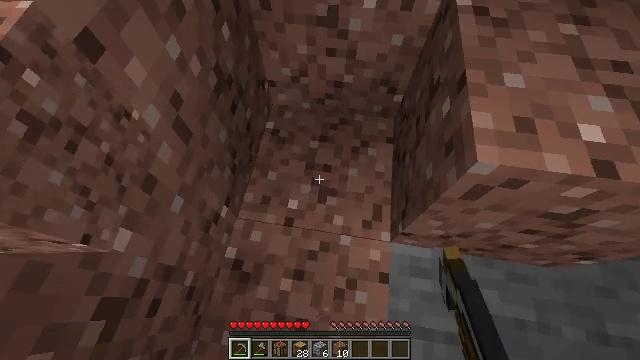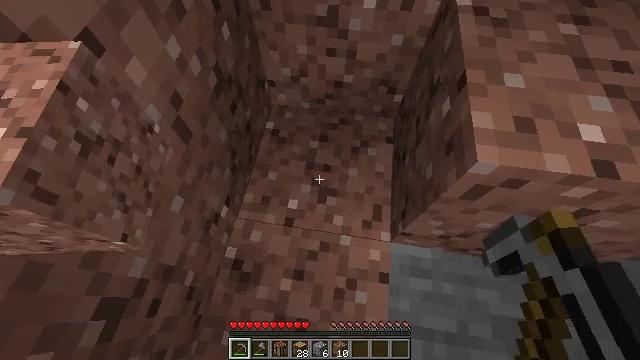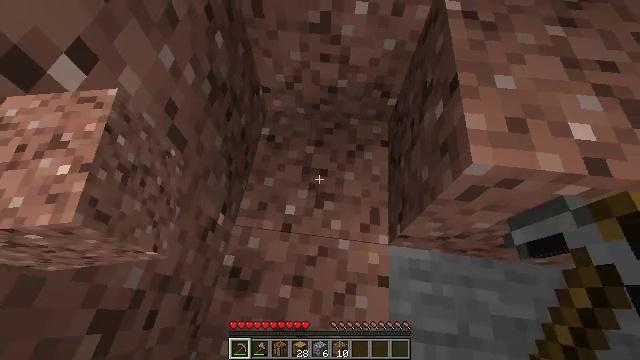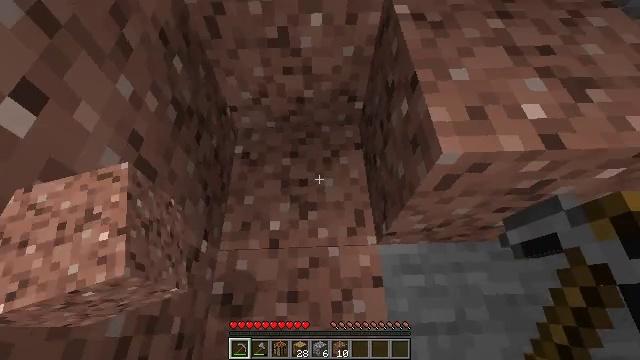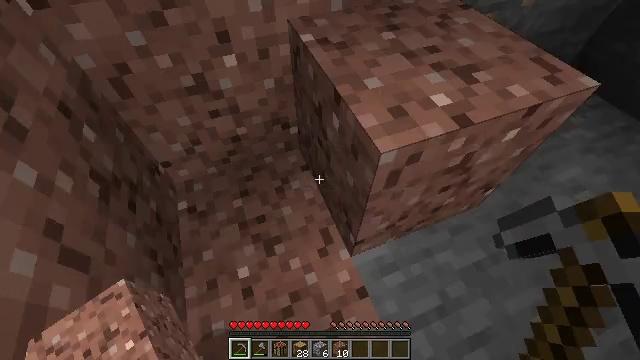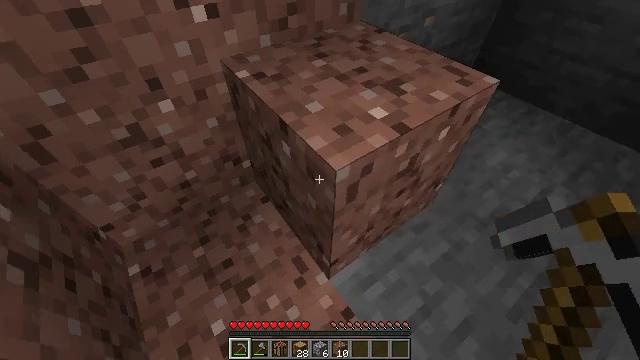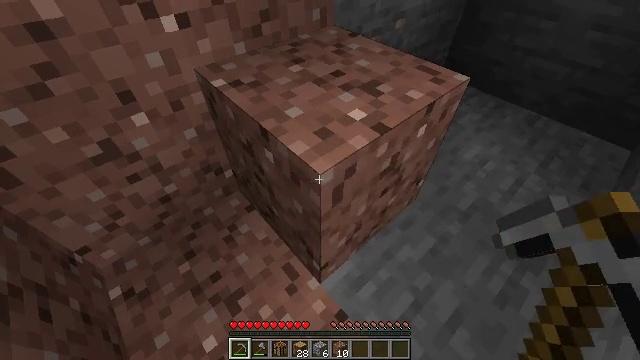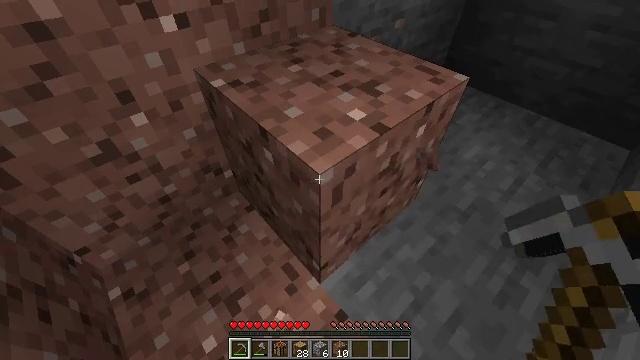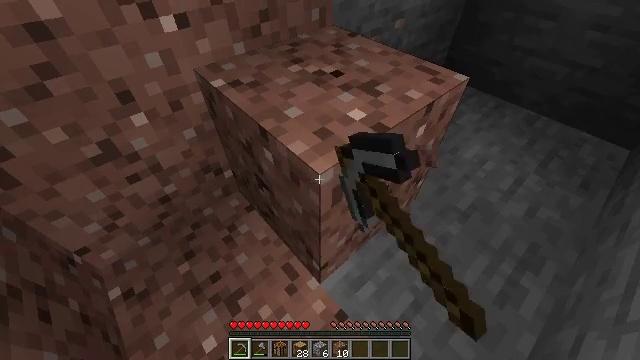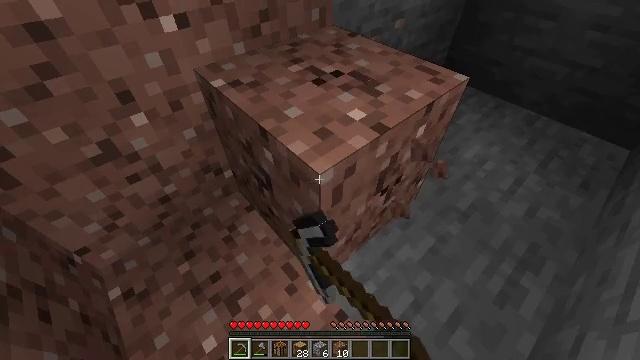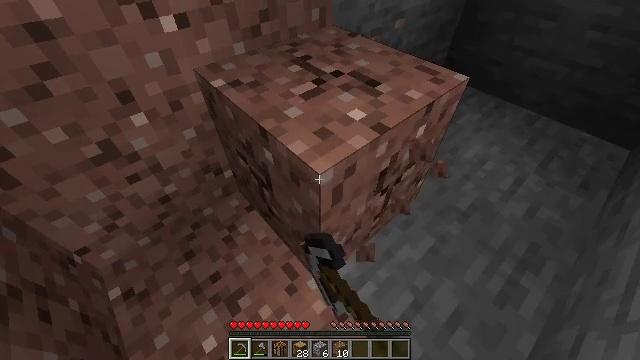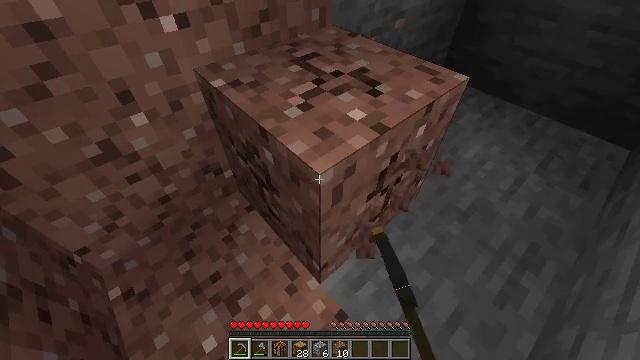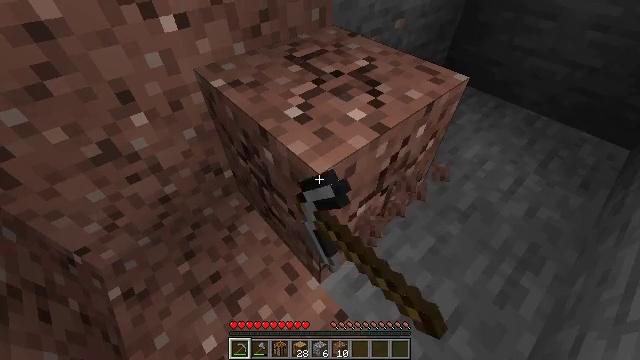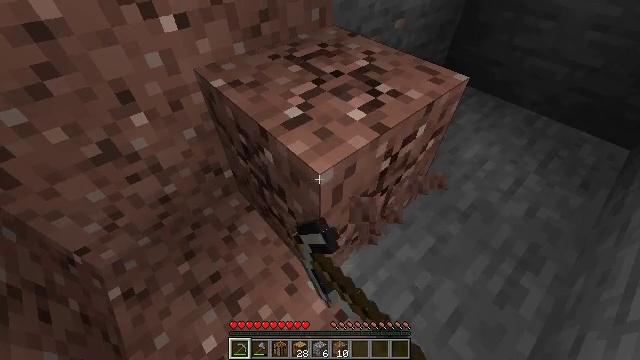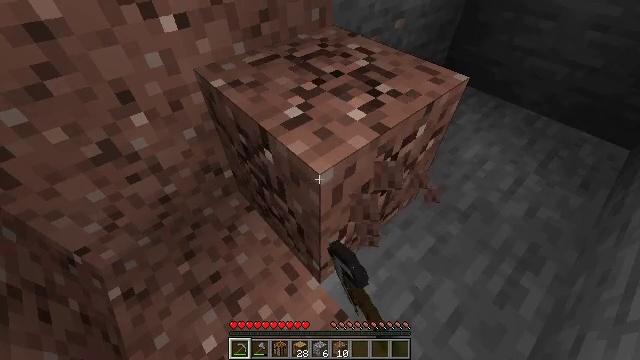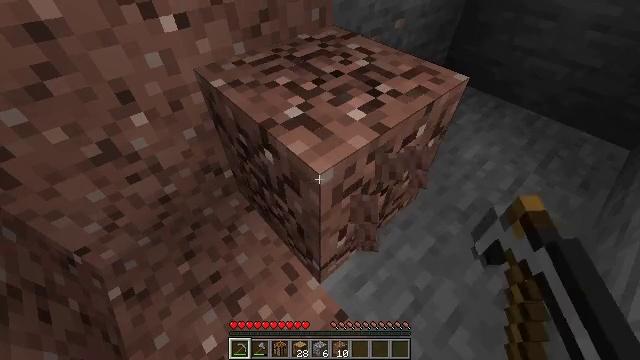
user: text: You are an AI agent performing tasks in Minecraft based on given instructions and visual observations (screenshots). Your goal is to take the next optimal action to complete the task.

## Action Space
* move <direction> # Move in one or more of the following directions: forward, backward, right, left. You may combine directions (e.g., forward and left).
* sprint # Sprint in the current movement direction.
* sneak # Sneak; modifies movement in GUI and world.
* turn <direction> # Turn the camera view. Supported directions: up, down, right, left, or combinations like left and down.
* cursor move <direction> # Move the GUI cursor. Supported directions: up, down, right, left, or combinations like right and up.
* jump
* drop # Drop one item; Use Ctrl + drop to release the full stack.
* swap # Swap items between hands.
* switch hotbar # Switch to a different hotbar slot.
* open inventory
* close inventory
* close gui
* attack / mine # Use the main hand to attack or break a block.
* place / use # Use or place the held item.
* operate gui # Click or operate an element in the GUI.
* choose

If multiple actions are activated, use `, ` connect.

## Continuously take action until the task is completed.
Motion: motion action
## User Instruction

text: Get granite from underground.
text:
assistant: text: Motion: no_op
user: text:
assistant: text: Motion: turn right and up
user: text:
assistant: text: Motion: turn right and up
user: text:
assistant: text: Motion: turn right and up
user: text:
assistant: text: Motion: turn right and up
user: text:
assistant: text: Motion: turn right
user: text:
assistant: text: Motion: attack / mine
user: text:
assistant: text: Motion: attack / mine
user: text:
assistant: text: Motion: attack / mine
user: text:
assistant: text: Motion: attack / mine
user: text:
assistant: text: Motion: attack / mine
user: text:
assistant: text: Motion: attack / mine
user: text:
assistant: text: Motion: attack / mine
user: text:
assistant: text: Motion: attack / mine
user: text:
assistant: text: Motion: attack / mine
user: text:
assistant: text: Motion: attack / mine
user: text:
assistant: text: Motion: attack / mine
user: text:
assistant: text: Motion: turn right and up, attack / mine
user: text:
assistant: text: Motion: turn right and up, attack / mine
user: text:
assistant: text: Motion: turn right and up, attack / mine
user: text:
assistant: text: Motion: turn right and up, attack / mine
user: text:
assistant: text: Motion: turn right and up, attack / mine
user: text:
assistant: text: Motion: attack / mine